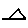
Label: triangle